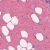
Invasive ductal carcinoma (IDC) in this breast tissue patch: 0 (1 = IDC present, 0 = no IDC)